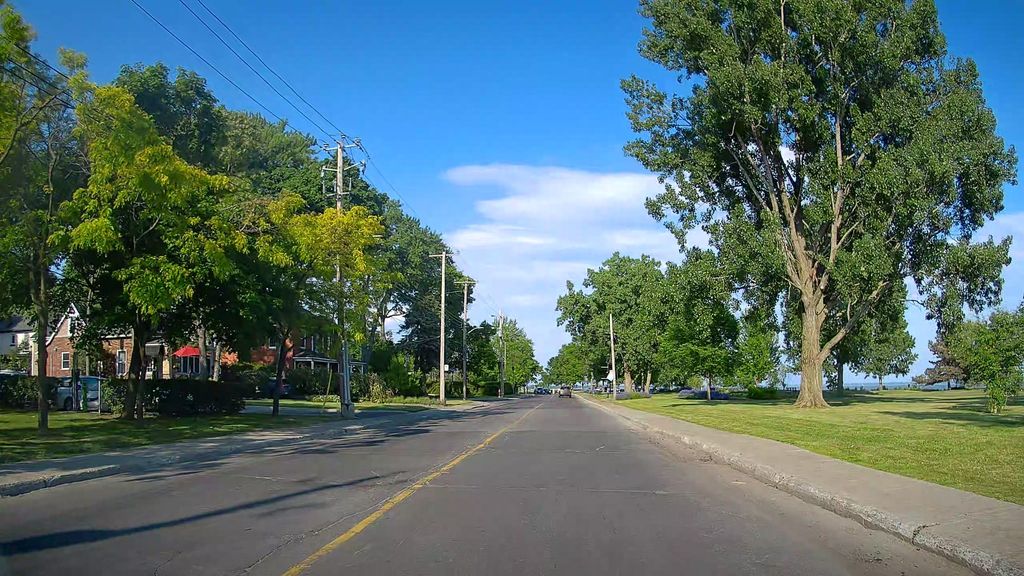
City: montreal